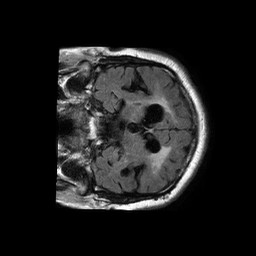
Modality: FLAIR
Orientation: coronal
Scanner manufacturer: philips
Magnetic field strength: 1.5 T
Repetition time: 6 s
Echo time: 0.12 s